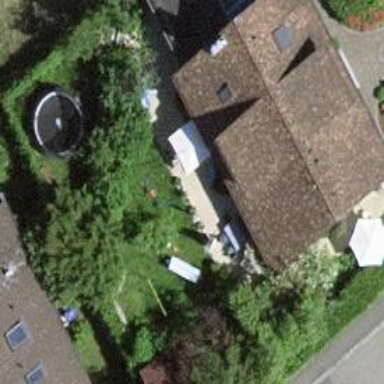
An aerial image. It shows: Simple and straightforward house.